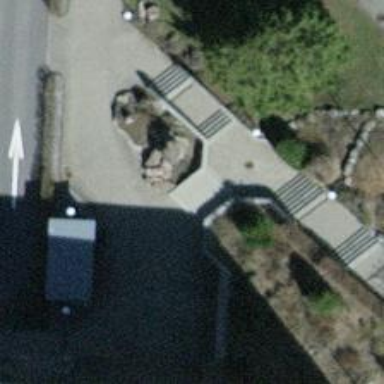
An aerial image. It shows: Set of steps made of paving stones.